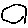
Label: triangle